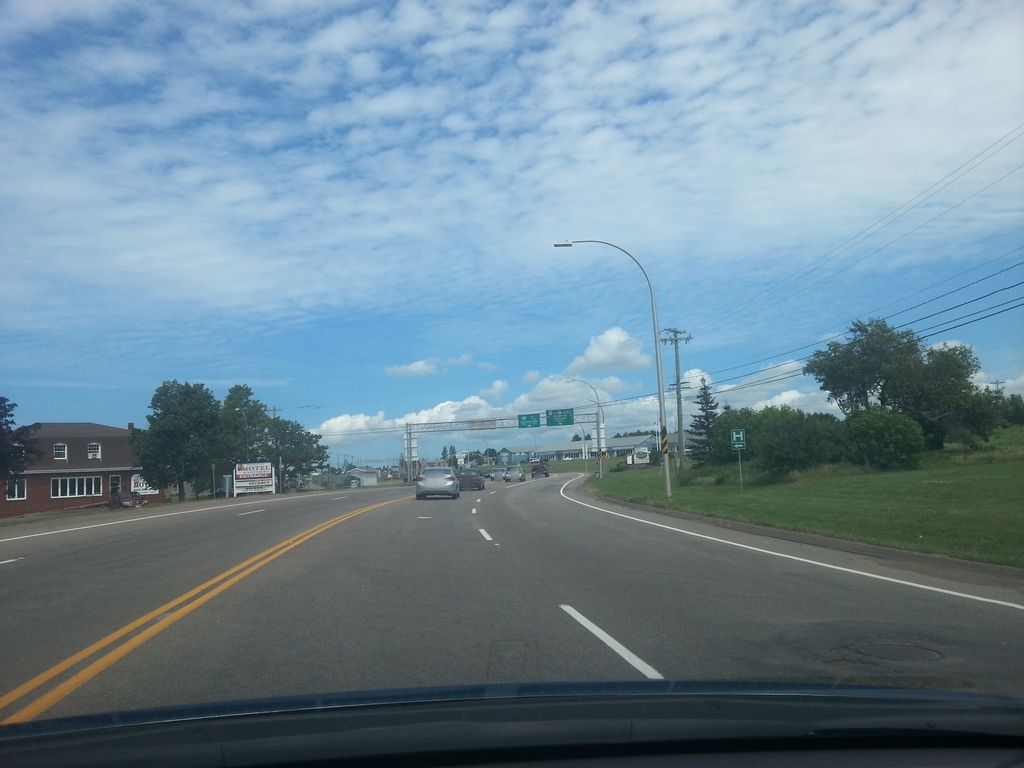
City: charlottetown